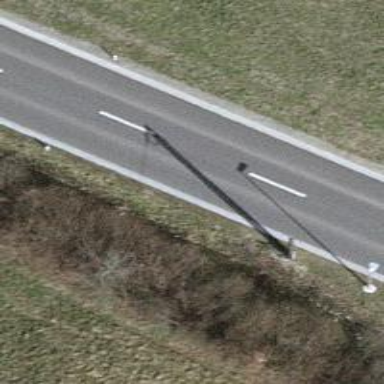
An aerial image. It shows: Tertiary road with asphalt surface.